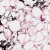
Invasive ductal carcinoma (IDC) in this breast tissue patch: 0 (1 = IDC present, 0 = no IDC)